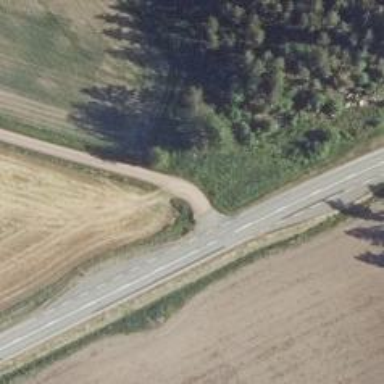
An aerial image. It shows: Road with "give way" sign.